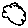
Label: cloud